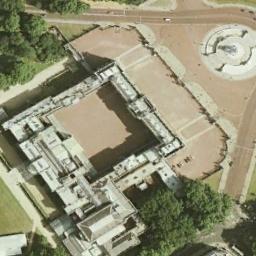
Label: palace